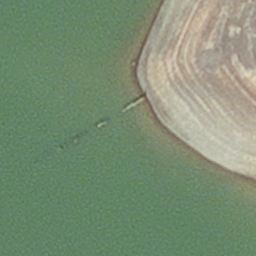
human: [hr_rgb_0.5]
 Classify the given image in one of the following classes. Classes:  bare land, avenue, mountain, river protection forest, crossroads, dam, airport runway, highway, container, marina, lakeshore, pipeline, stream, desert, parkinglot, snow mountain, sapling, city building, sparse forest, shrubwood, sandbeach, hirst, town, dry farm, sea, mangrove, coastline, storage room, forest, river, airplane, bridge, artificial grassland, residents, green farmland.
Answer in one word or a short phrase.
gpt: hirst